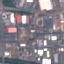
Land use / land cover: Industrial